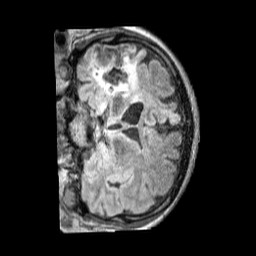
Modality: FLAIR
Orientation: coronal
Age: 51
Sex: male
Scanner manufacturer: siemens
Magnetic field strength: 3 T
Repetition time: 5 s
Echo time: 0.387 s